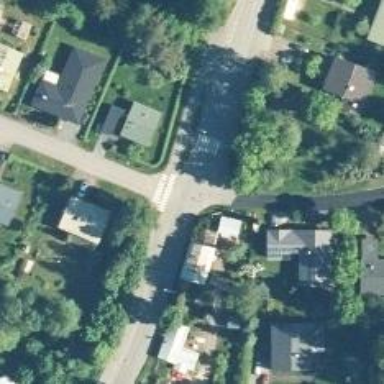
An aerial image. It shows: Secondary road with asphalt surface.